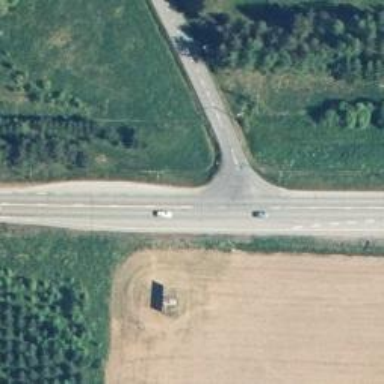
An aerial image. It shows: Asphalt road designated as trunk highway.